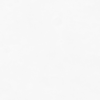
Label: not_dusty